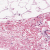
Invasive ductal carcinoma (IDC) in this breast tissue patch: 0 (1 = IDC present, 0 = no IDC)